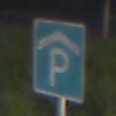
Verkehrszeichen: Parkhaus
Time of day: Night
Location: Outdoor (Suburban)
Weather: PartlyCloudy
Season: NotSpecified
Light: Artificial